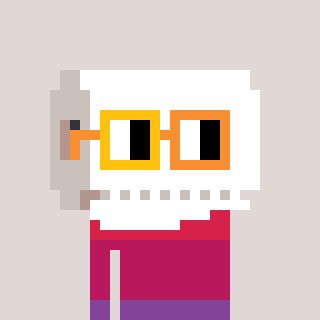
a pixel art character with square yellow and orange glasses, a toiletpaper-full-shaped head and a gunk-colored body on a warm background